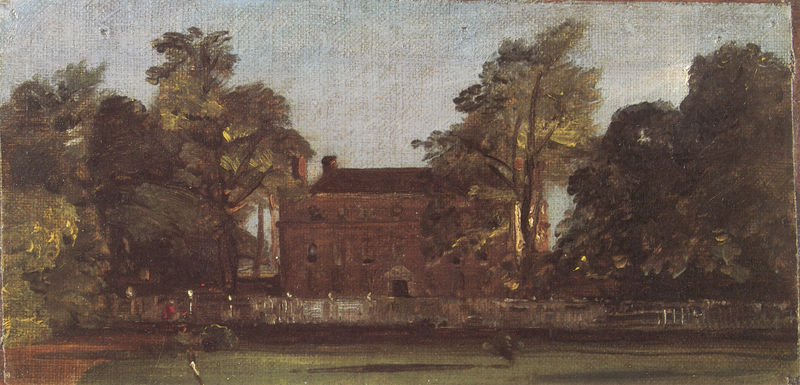
Titel: West Lodge,East Bergholt
Künstler: John Constable
Institution: (Privatbesitz)
Schlagwörter: baum, blau, gemälde, himmel, mann, schatten, wasser, weiß, wolken, bäume, fluss, grün, landschaft, menschen, ocker, teich, ufer, abend, braun, fenster, hell, hintergrund, licht, schwarz, skizze, strasse, tür, vordergrund, ölbild, anlage, dach, gebäude, gras, haus, park, rasen, rot, schloss, tier, weg, wiese, zaun, mensch, öl, erde, feld, horizont, stamm, weide, busch, büsche, flach, gitter, pfad, sonne, land, person, pflanzen, wald, brunnen, kamin, reiter, schornstein, garten, hellblau, sommer, fassade, mittag, giebel, mauer, schornsteine, ziegel, tag, hof, idylle, amerika, ölgemälde, abendstimmung, tor, panorama, eingang, lichtung, quer, leinwand, laubbaum, sonnig, villa, gesims, anwesen, gut, landhaus, blauer himmel, zentral, struktur, gärtner, hain, herrenhaus, getupft, satteldach, herrschaftshaus, wiee, gartenansicht, mediteran, landschaftsgemälde, papel, leinwandstruktur, spätnachmittag, landschaftsportrait